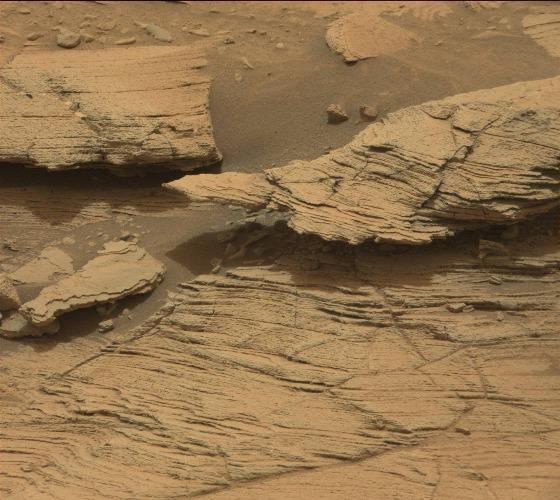
Terrain classes present: Bedrock, Gravel / Sand / Soil, Rock, Shadow